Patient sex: F
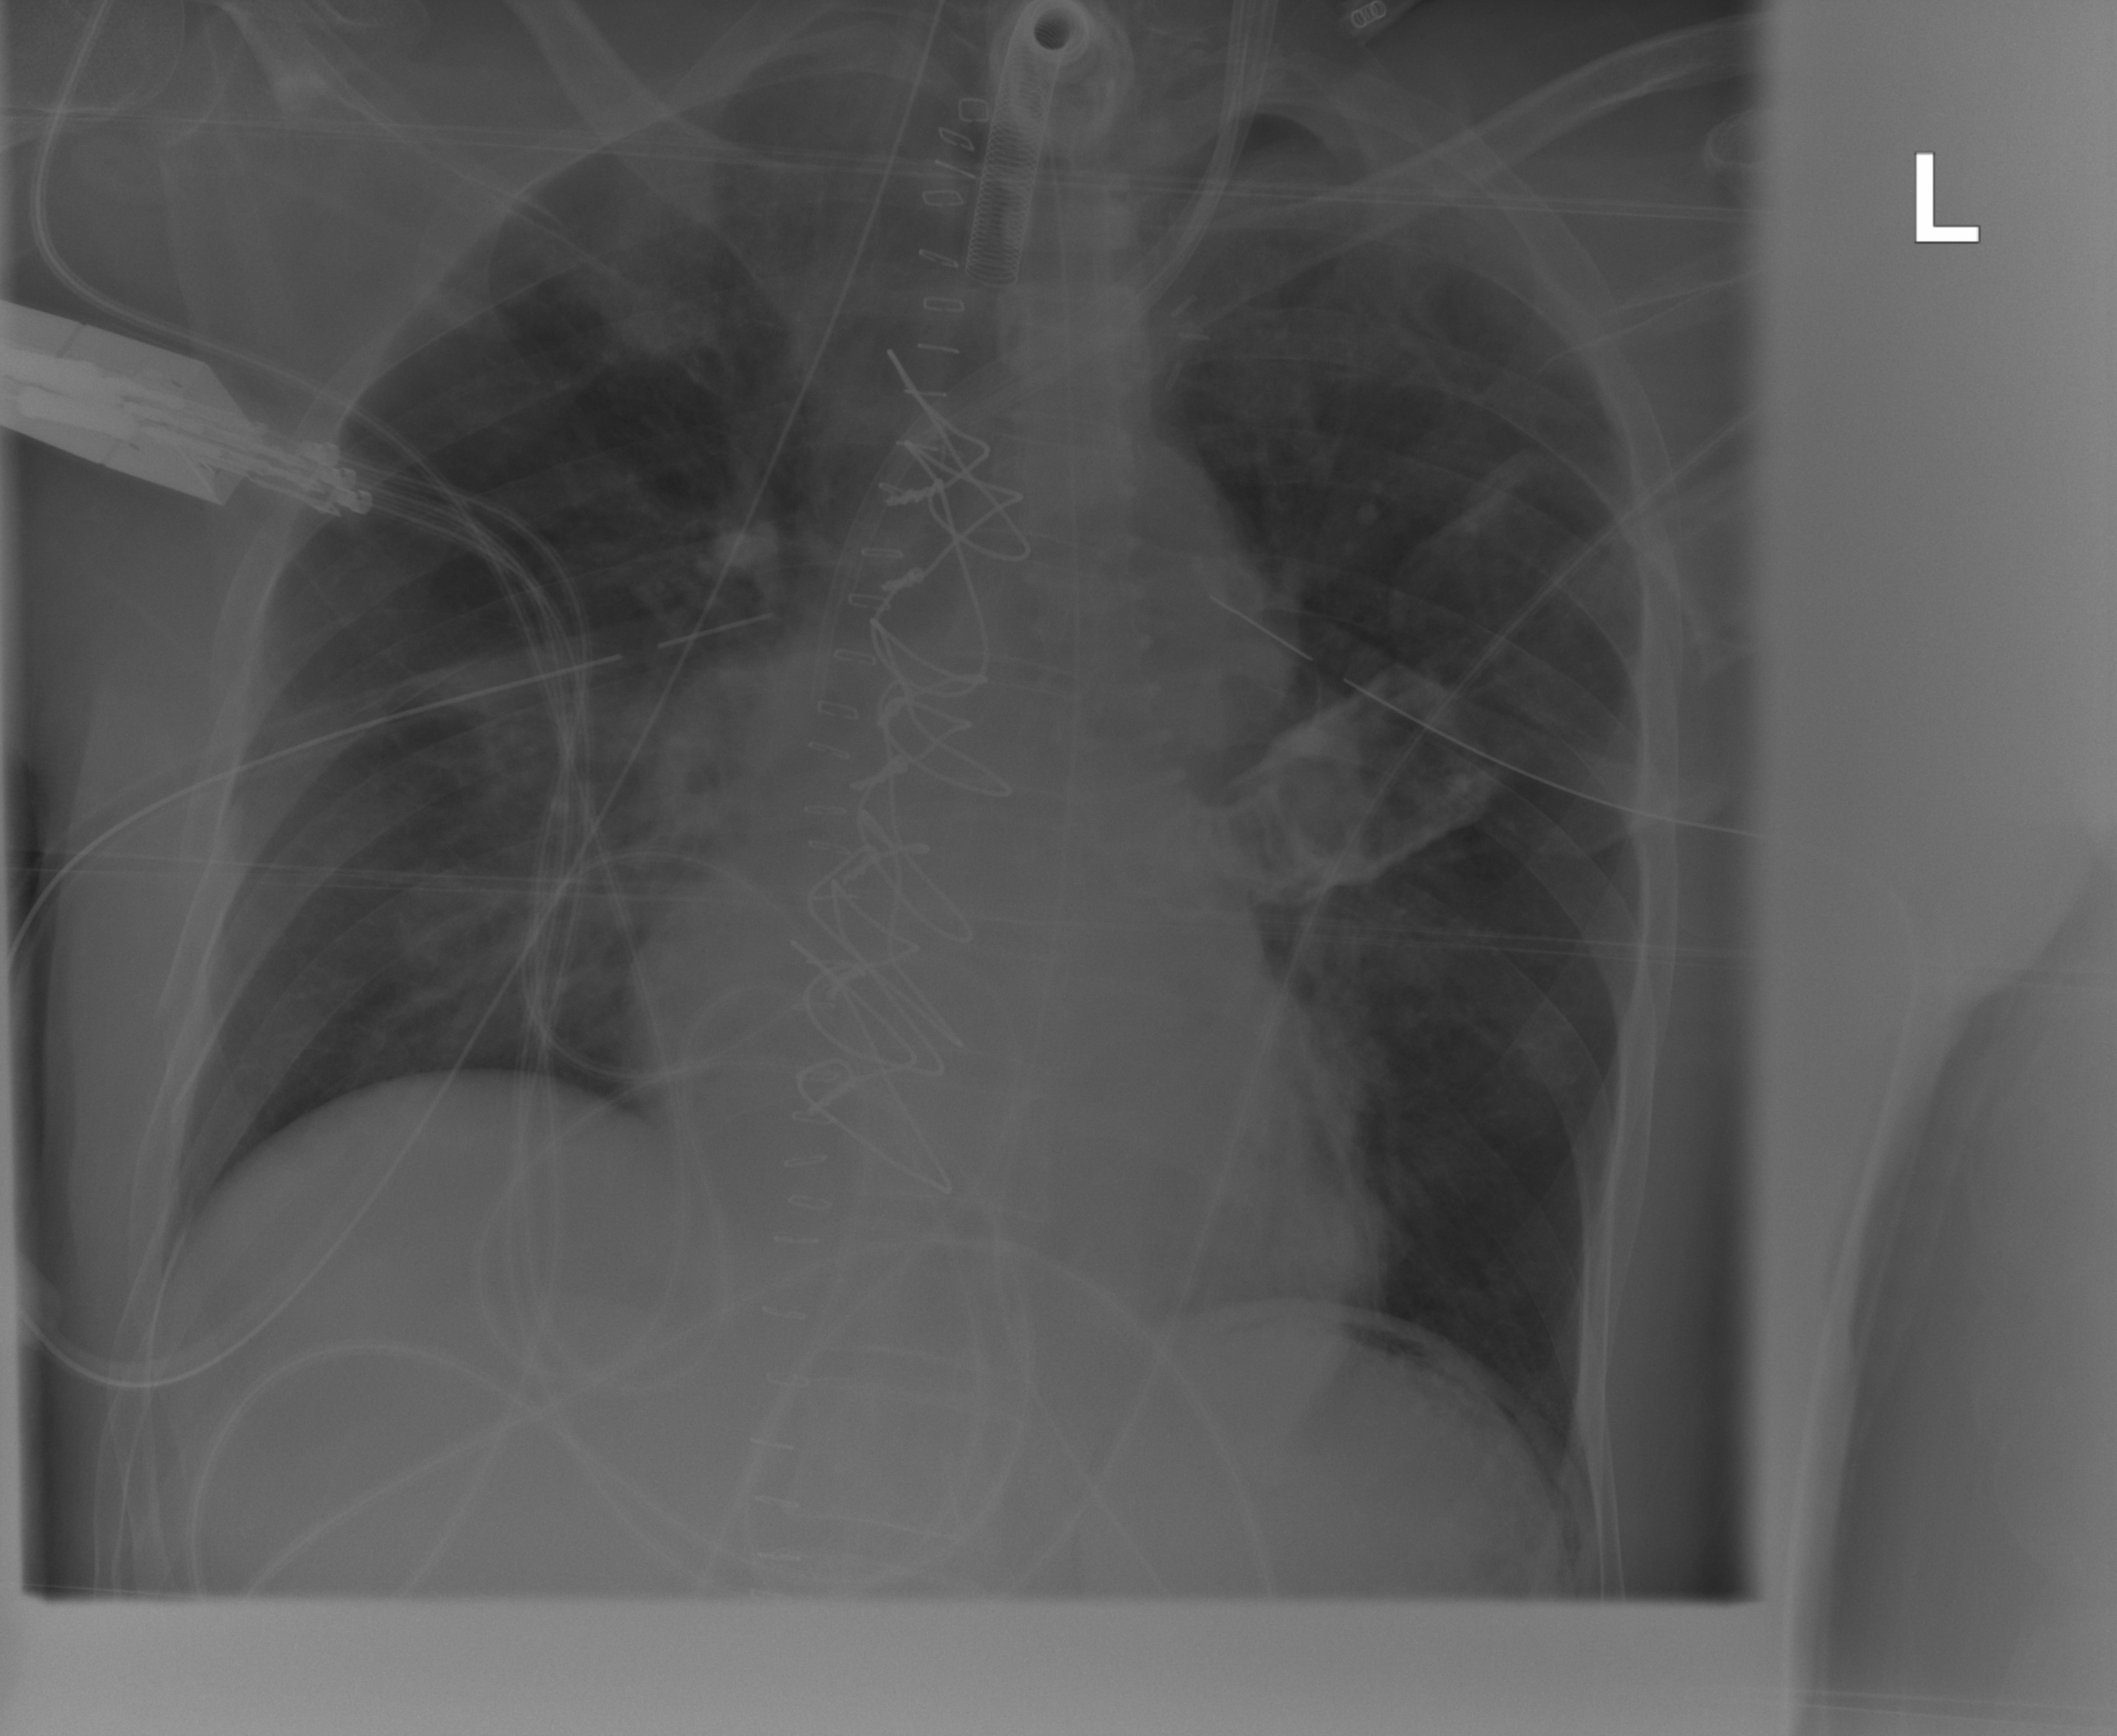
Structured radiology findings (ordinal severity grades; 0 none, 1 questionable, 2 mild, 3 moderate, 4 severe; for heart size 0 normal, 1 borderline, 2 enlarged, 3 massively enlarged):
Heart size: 0
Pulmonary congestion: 0
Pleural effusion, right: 0
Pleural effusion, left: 0
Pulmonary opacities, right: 2
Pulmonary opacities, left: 0
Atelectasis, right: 2
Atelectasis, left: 0